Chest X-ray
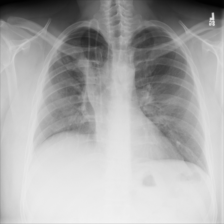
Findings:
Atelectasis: negative
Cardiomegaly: negative
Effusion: negative
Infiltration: negative
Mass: negative
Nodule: negative
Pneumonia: negative
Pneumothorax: negative
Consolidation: negative
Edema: negative
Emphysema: negative
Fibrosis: negative
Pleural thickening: negative
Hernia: negative